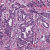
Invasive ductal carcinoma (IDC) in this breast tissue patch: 1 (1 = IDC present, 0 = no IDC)